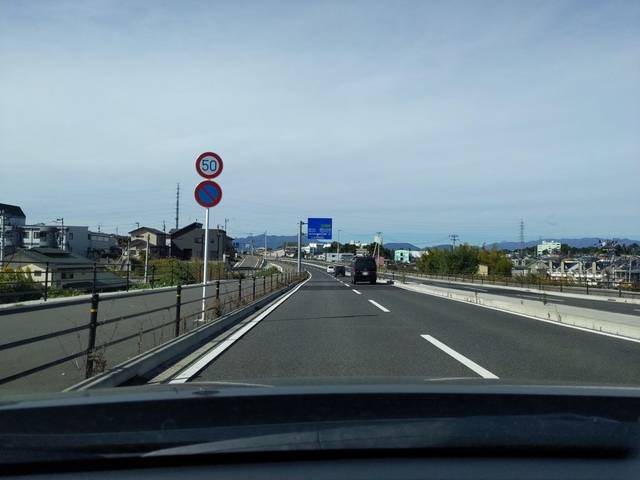
Region: Japan
Coordinates: 37.415, 140.382